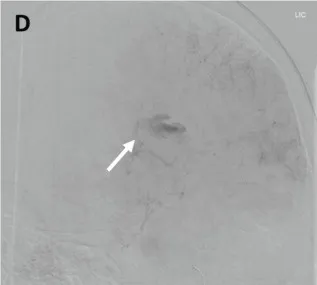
Ventricular tract hemorrhage following intracranial nail removal. (A-D) Serial oblique projections of a left internal carotid angiogram immediately after nail removal, demonstrating active hemorrhage (white arrows) from a small left M3 branch extending down the puncture tract into the lateral ventricle.
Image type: radiology (ct)